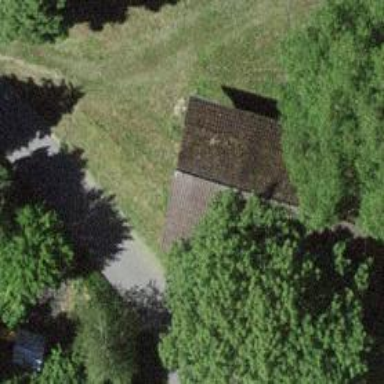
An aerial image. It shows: Rural barn.